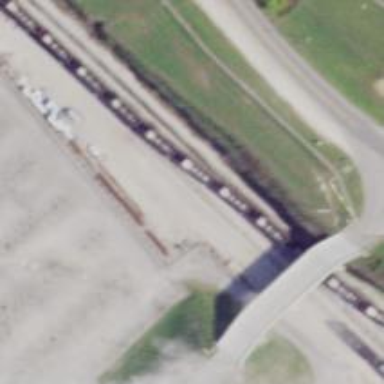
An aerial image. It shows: Rail spur service.